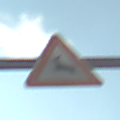
Verkehrszeichen: WildwechselRechts
Umgebung: Outdoor, RoadRail
Tageszeit: MorningAfternoon
Wetter: PartlyCloudy
Licht: Natural
Jahreszeit: NotSpecified
Kontrast: HighContrast